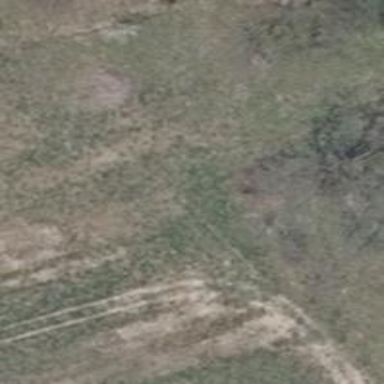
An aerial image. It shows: Abandoned railway track with grade 4 tracktype.